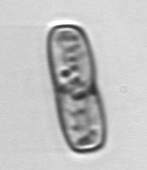
Label: Ephemera